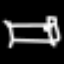
Label: bed